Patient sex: F
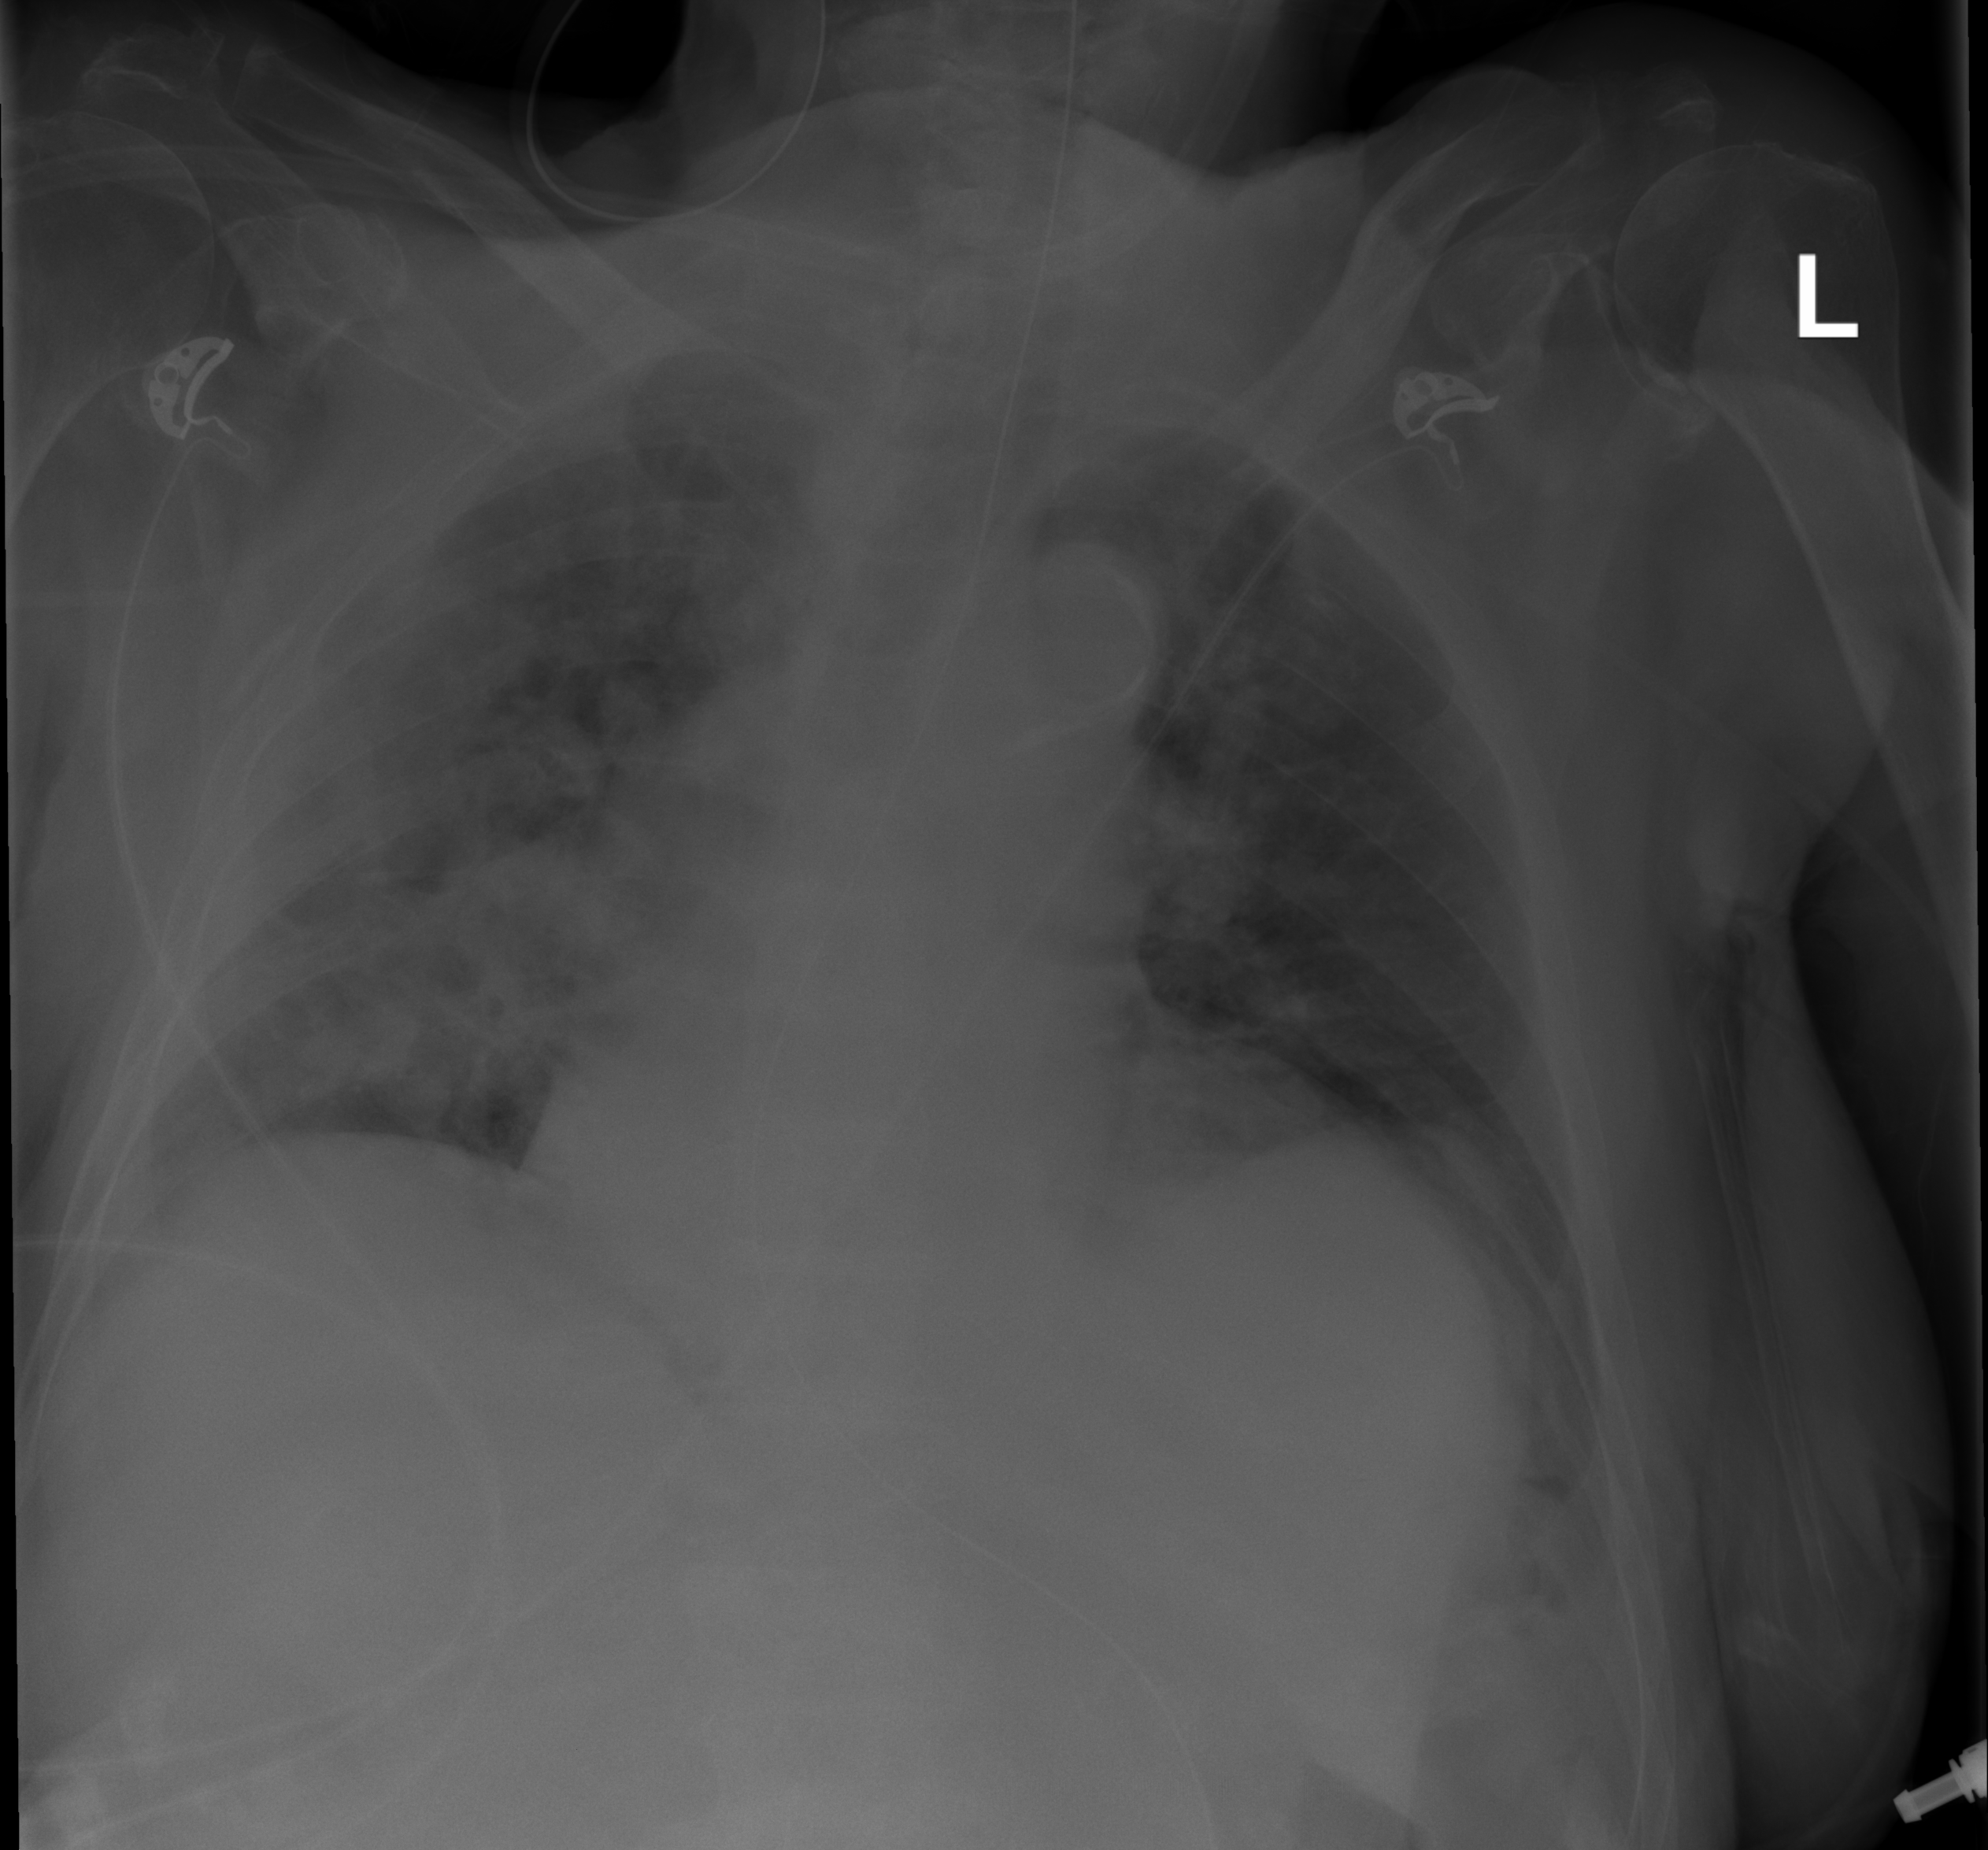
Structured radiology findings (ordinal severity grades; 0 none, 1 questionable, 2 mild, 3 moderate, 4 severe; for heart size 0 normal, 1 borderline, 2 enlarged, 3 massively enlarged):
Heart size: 2
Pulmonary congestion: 3
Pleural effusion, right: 0
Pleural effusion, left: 2
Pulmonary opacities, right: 3
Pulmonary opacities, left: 2
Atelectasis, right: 0
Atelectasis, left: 0